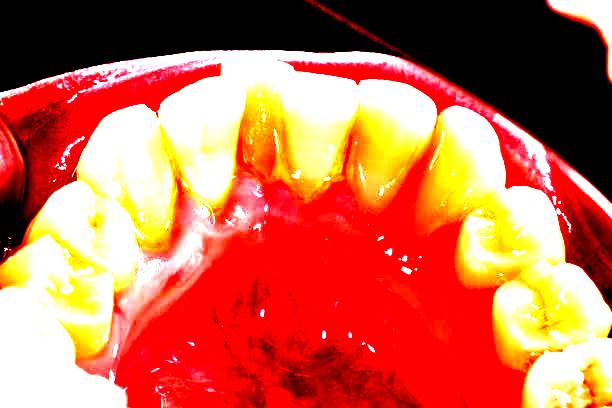
Condition: Calculus